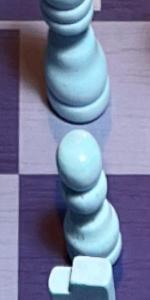
Label: Pawn_White